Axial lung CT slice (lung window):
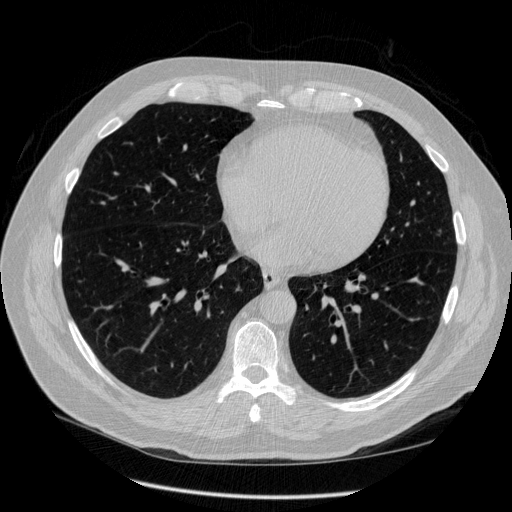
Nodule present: no